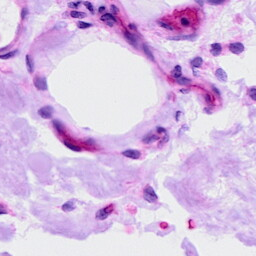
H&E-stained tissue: Ovarian